Question: I have a laravel app where I want to get some ajax data when I click a link inside a table cell. What I want to do is pass a parameter to use on an eloquent query. Here is the javascript:
'''
$('#monthly_table tbody').on('click', 'td.details-controls', function () {
var tr = $(this).closest('tr');
var row = table.row(tr);
//row.data().kpi_id -> the parameter to be passed
$.get('valid-kpi-data?kpi_id='+row.data().kpi_id, function(data){
console.log(data);
});
});
'''
And here is the 'route.php'
'''
Route::get('/validate/valid-kpi-data', function(){
if(Request::ajax()){
$id = $_POST('kpi_id'); //this is the parameter i want to be passed
$year = Carbon::now()->subYear()->format('Y');
$kpis = DB::table('reports')
->where('year', '>=', $year)
->where('is_validated', 1)
->where('kpi_id',$id)
->take(25)
->orderBy('month', 'desc')
->get();
return Response::json($kpis);
}
});
'''
I have tried this in several ways, and I know that the 'id' is passed as a query string with the request. However i cannot get anything back. The below image is what it turns every time.

Any help is appreciated
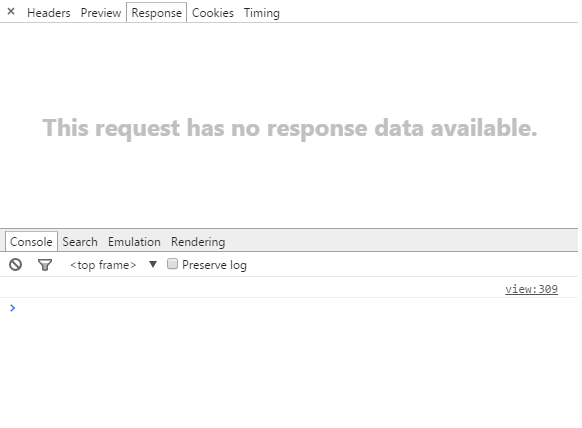
Answer: You may try this:
'''
$.getJSON('validate/valid-kpi-data/'+row.data().kpi_id, function(data){
console.log(data);
});
'''
Then change the route declaration as given below:
'''
Route::get('/validate/valid-kpi-data/{kpi_id}', function($id){
if(Request::ajax()){
// $id is available now so use $id in where clause
}
//...
});
'''